You are looking at the wavelet scalogram of a bearing's acceleration signal. Diagnose the bearing from this image, choosing from: normal, inner_race, outer_race, ball.
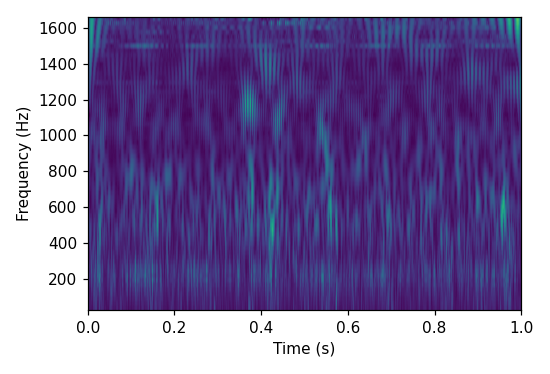
Answer: normal